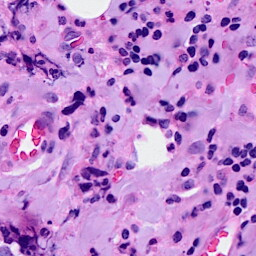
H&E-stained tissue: Breast